Field crop: maize
Growth stage: 2
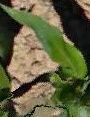
Species: maize